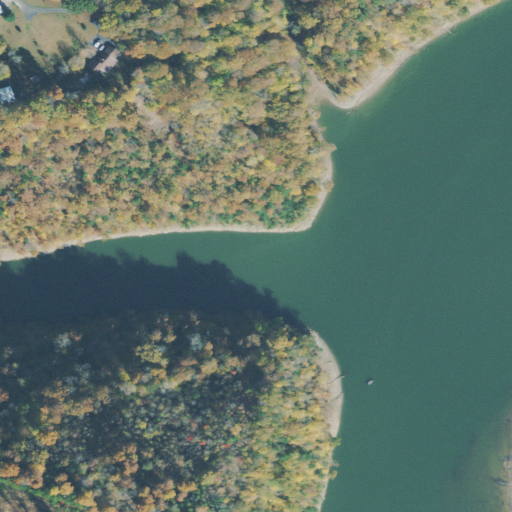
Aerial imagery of valley in Tennessee named Big Hollow containing deciduous forest, open water, pasture, grassland, open development, medium intensity development, and mixed forest